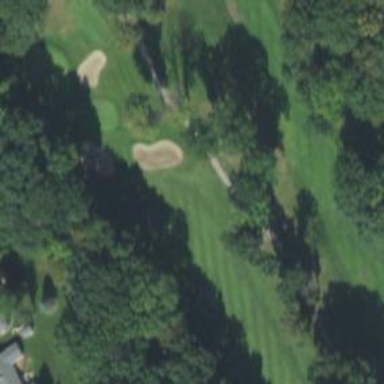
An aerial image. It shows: Asphalt path that serves as golf cartpath.